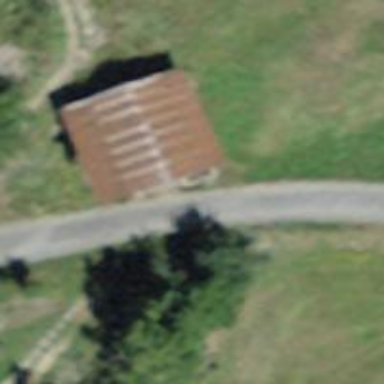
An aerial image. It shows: Bench for seating.